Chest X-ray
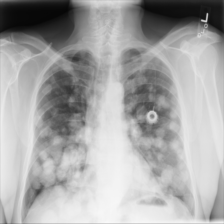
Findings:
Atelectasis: negative
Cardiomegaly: negative
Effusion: negative
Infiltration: negative
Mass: negative
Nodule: negative
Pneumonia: negative
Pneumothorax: negative
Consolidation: negative
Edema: negative
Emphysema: negative
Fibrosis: negative
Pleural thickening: negative
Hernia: negative